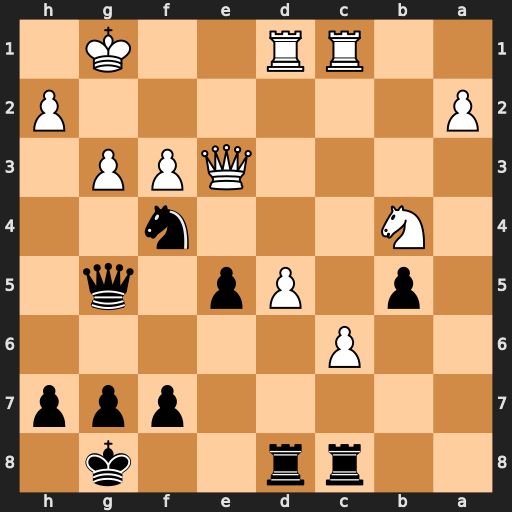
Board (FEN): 2rr2k1/5ppp/2P5/1p1Pp1q1/1N3n2/4QPP1/P6P/2RR2K1
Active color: b
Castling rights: -
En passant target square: -
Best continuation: Nh3+ Kg2 Qxe3